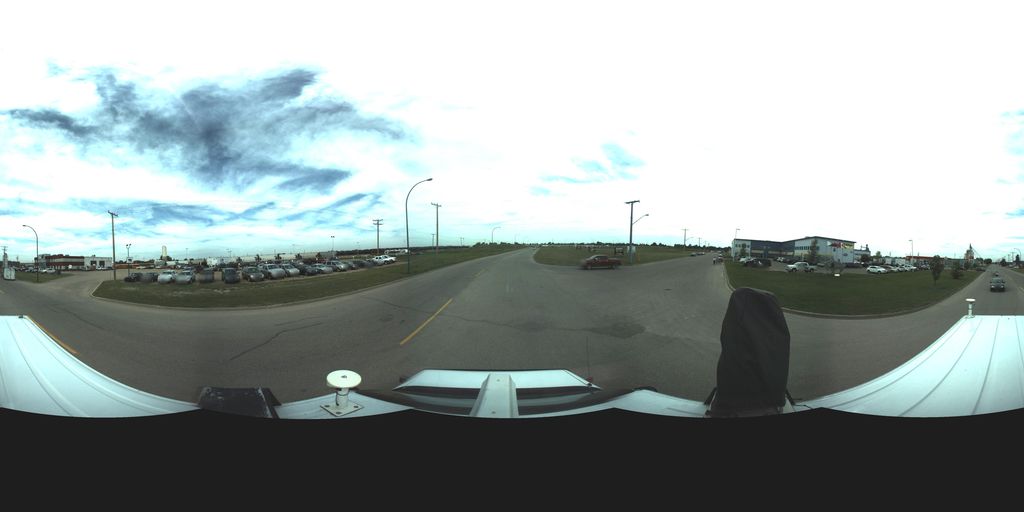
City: saskatoon